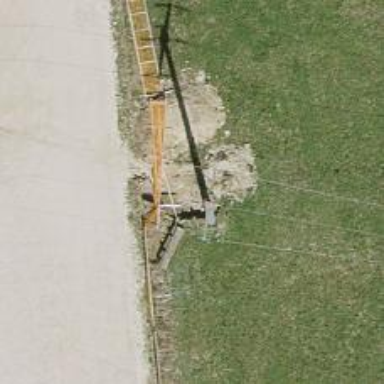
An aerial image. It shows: Power pole.